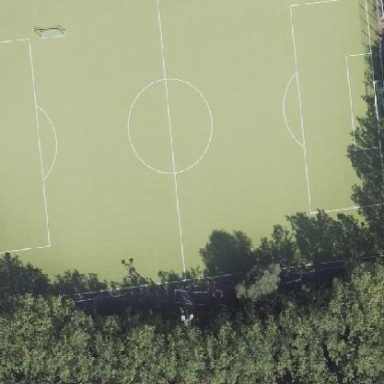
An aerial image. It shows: Soccer pitch for leisureland activities.